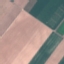
Land use / land cover class: AnnualCrop